Field crop: maize
Growth stage: 2
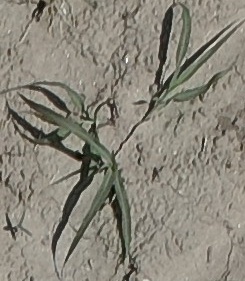
Species: sorghum